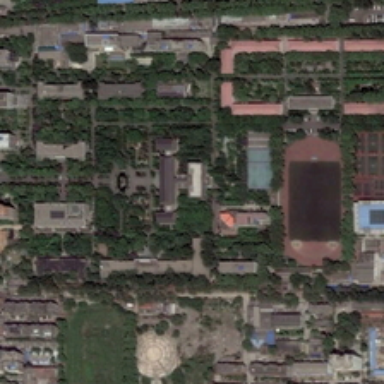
A building is in front of the central square, surrounded by dark green trees .